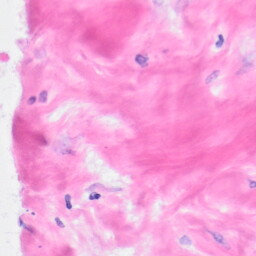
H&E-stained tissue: Kidney